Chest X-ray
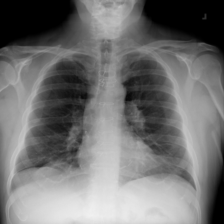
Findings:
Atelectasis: negative
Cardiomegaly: negative
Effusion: negative
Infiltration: negative
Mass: negative
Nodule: negative
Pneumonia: negative
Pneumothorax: negative
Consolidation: negative
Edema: negative
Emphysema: negative
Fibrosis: negative
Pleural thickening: negative
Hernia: negative